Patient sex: M
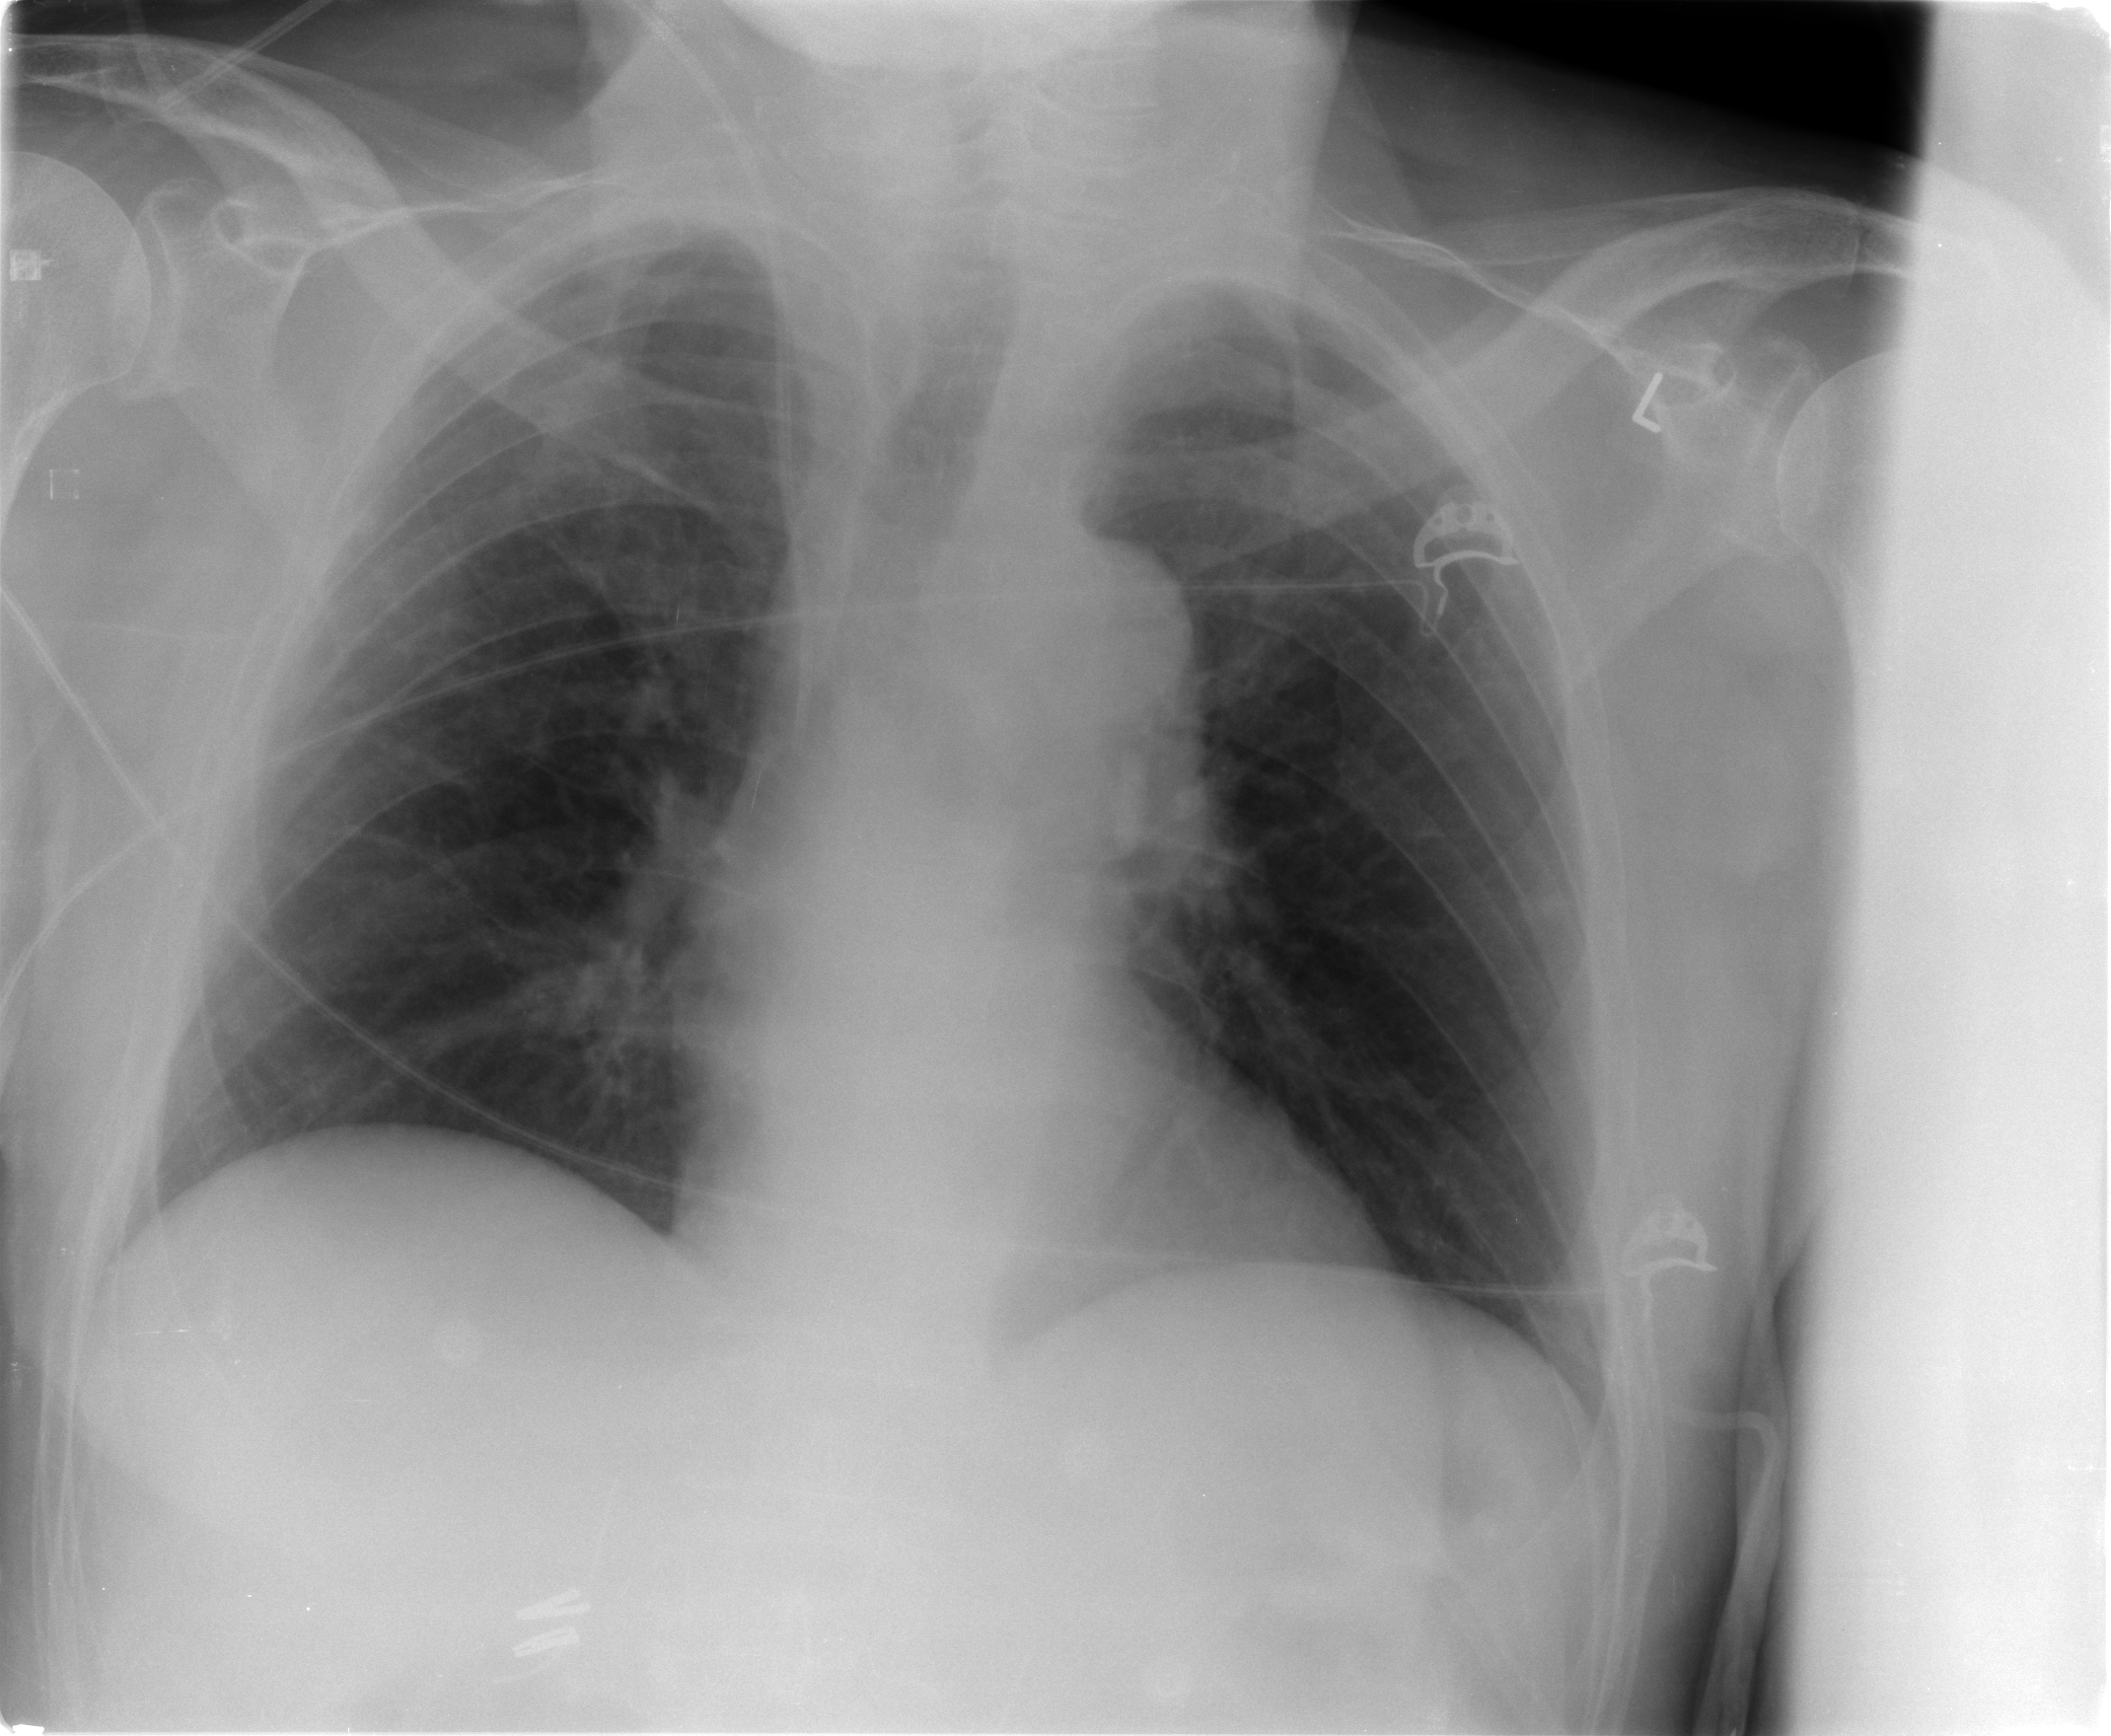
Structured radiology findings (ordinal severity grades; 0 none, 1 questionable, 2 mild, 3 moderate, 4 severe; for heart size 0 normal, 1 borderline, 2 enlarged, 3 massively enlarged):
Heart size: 0
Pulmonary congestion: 0
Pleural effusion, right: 0
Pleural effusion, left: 0
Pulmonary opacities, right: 0
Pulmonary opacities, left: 0
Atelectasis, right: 1
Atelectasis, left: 1